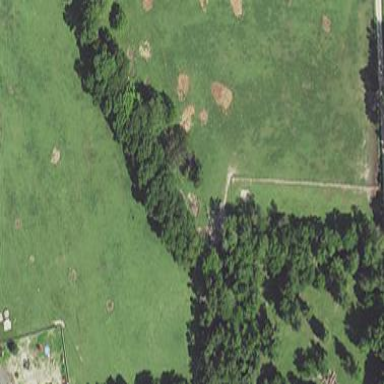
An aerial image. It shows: Area designated for animal keeping.